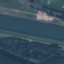
Land use / land cover class: River